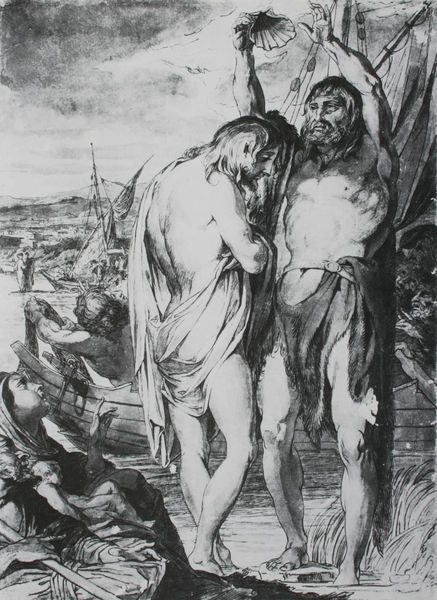
Titel: The Baptism of Christ
Künstler: James Barry
Standort: London
Institution: Victoria & Albert Museum
Schlagwörter: akt, fuß, gott, hand, himmel, körper, lendenschurz, mann, meer, nackt, schurz, umhang, wasser, weiß, wolken, fluss, landschaft, menschen, see, ufer, brust, frau, geste, hintergrund, holz, männer, schwarz, skizze, zeichnung, gras, gürtel, tuch, wolke, hochformat, bart, arme, johannes, stehen, täufer, hände, bach, schilf, gewand, haare, stehend, tücher, gewänder, kind, blatt, boot, boote, fell, bein, küste, rückenansicht, schiff, schiffe, segel, segelboot, zuschauer, mast, berge, wüste, graphik, figuren, hafen, sturm, faltenwurf, halbnackt, laviert, tusche, lende, barfuß, druck, schwarz weiß, radierung, stich, bleistift, grasbüschel, göttin, christus, jesus, christlich, götter, manierismus, muskel, erhoben, gurt, muschel, taufe, maria, kupferstich, biblisch, lenden, der, festland, johannes der täufer, bott, schiffsmast, hochrechteckig, taufen, jordan, johannes der t, zecihnung, heiliger johannes, genezareth, manieristisch, segelbott, johannes baptista, muscheö, täufling